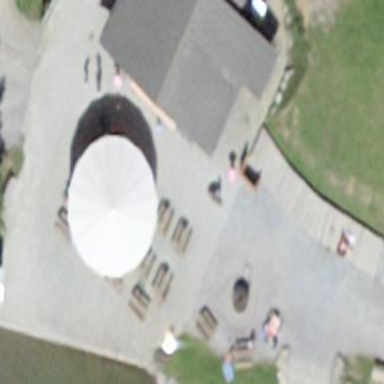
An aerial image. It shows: Outdoor seating area for leisure land.